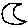
Label: moon